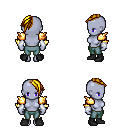
a pixel art fantasy rpg character, female body template, dark elf, purple skin, gold arm armor, teal pants, blonde long mohawk hairstyle, white cloth bracers, black shoes, four views (front, back, left, right), 2x2 character sprite sheet, small pixel art, hard edges, no anti-aliasing